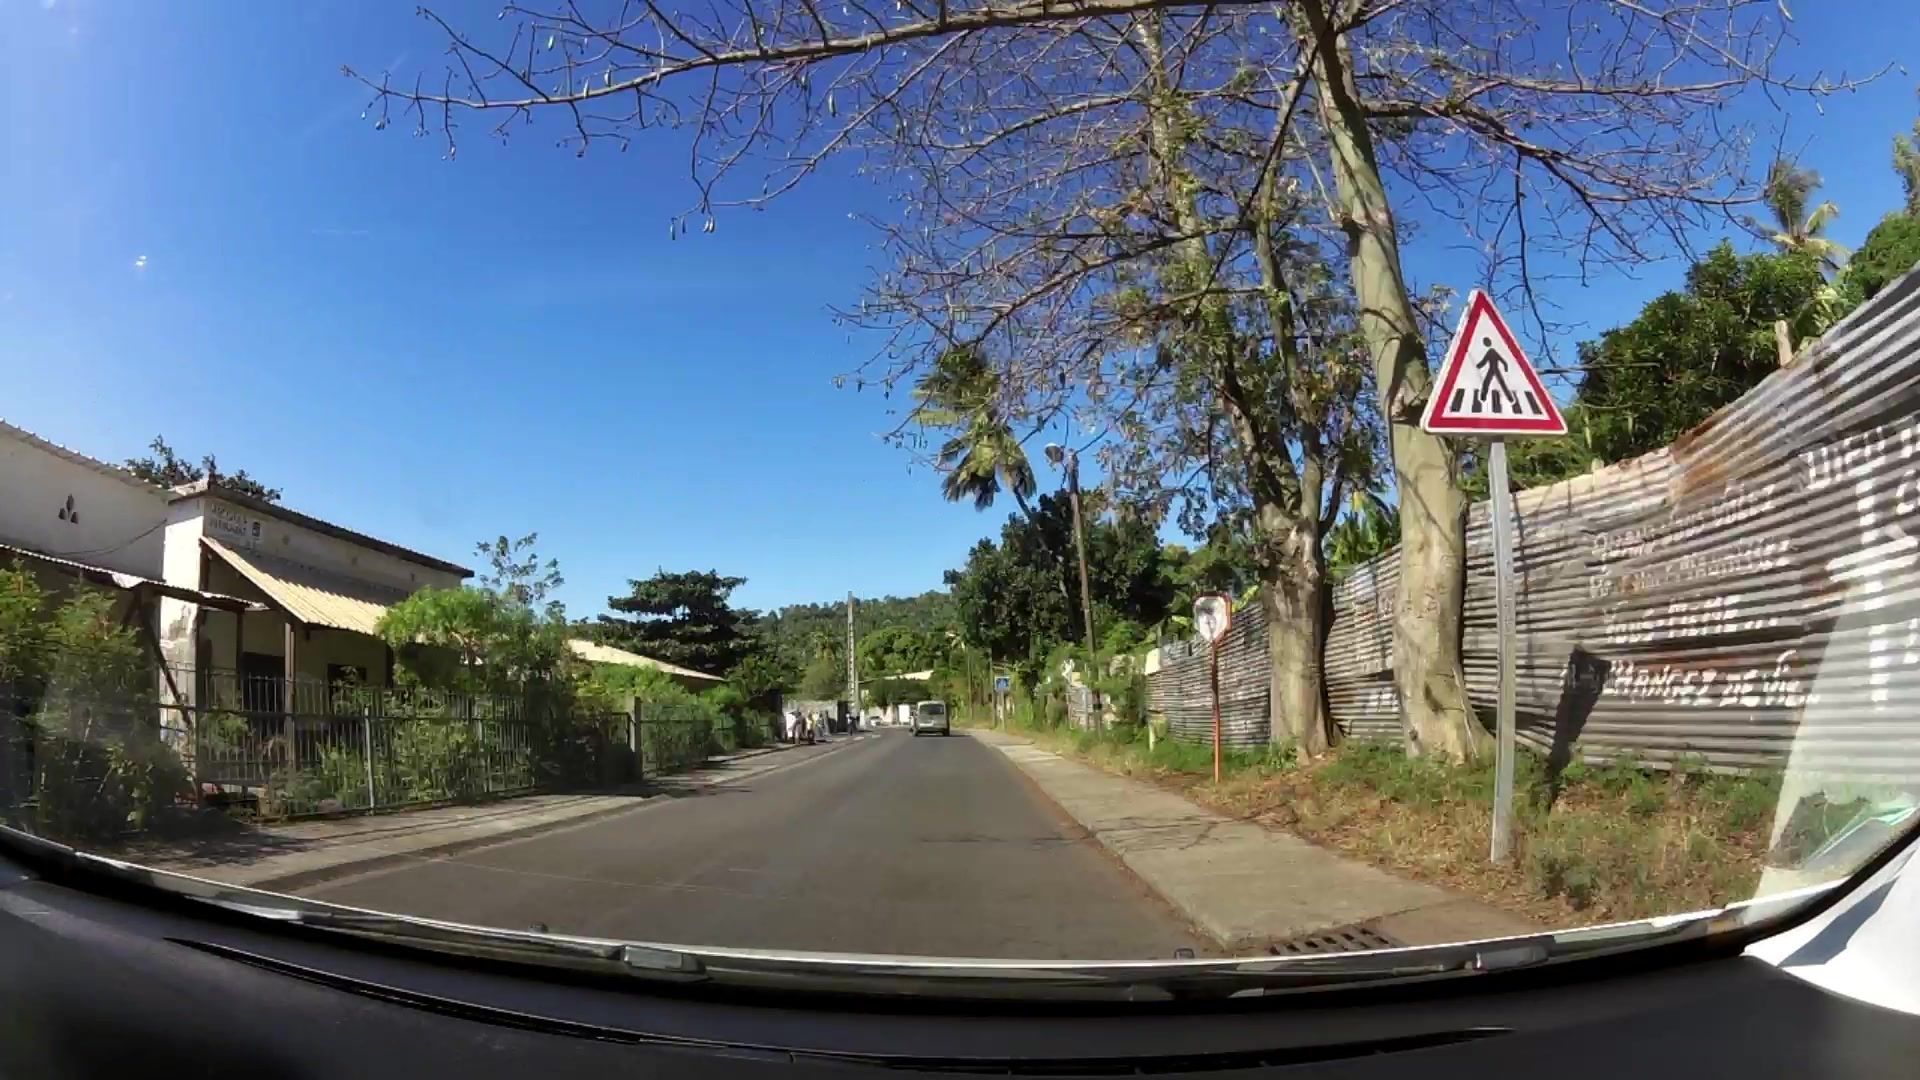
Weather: clear
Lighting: day
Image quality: good
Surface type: driving surface
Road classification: secondary
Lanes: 2.0
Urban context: dense urban cluster
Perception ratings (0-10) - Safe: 0.85, Lively: 7.91, Beautiful: 4.79, Boring: 8.34, Depressing: 6.41, Wealthy: 2.13